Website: home-depot
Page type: review-order
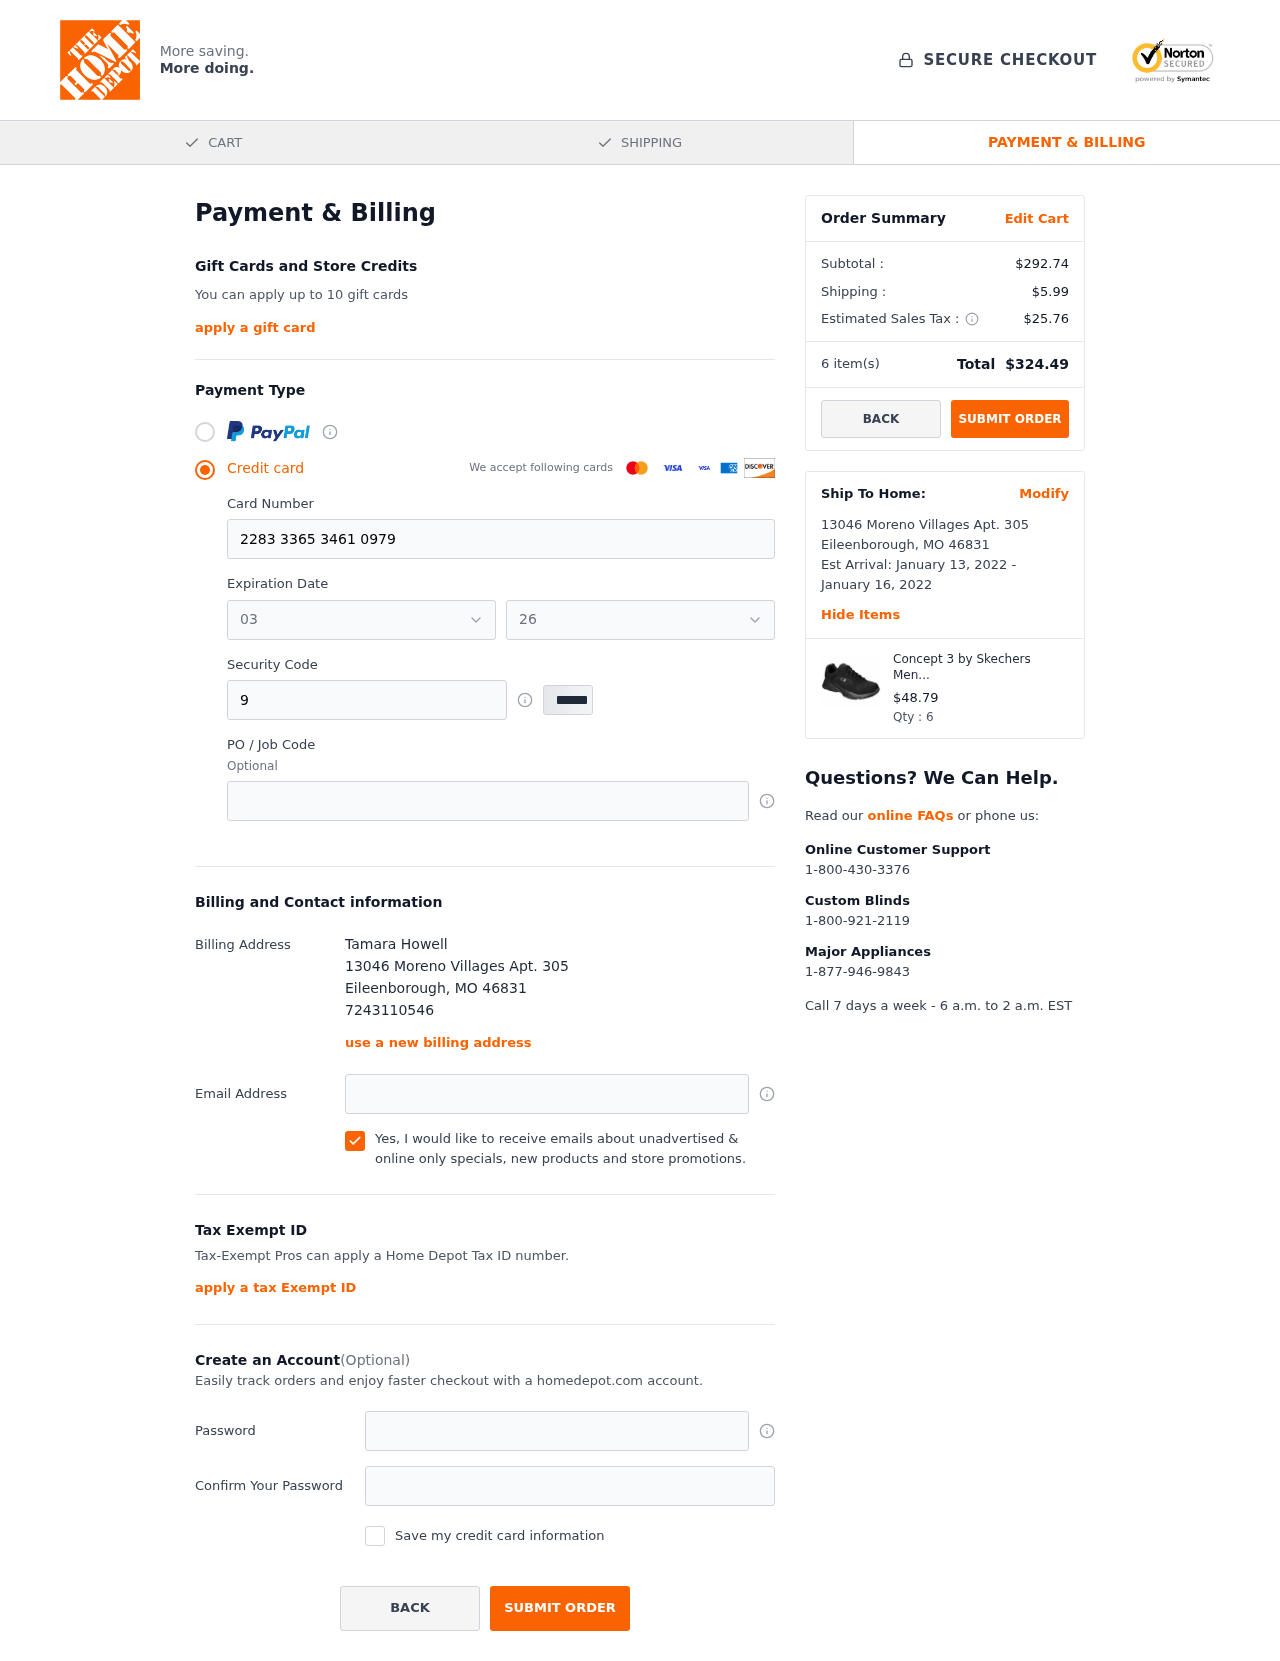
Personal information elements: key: PII_CARD_EXPIRY_MONTH
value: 03
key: PII_CARD_EXPIRY_YEAR
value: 26
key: PII_CITY
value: Eileenborough
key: PII_FULLNAME
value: Tamara Howell
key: PII_PHONE
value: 7243110546
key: PII_POSTCODE
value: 46831
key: PII_STATE_ABBR
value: MO
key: PII_STREET
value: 13046 Moreno Villages Apt. 305
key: PII_CARD_NUMBER
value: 2283 3365 3461 0979
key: PII_CARD_CVV
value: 966
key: PII_JOB_CODE
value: WO-285546
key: PII_EMAIL
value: tamara.howell@hotmail.com
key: PII_POSTCODE_FULL
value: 46831
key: PII_POSTCODE_NUMERIC
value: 46831
Product elements: key: PRODUCT1_NAME
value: Concept 3 by Skechers Men's Arizin Lace-up Sneaker,Black,10.5 Medium US
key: PRODUCT1_PRICE
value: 48.79
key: PRODUCT1_QUANTITY
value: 6
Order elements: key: ORDER_SUBTOTAL
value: $292.74
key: ORDER_SHIPPING_COST
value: $5.99
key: ORDER_TAX
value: $25.76
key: ORDER_NUM_ITEMS
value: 6
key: ORDER_TOTAL
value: $324.49
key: ORDER_SHIPPING_DATE
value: January 13, 2022
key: ORDER_DELIVERY_DATE
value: January 16, 2022